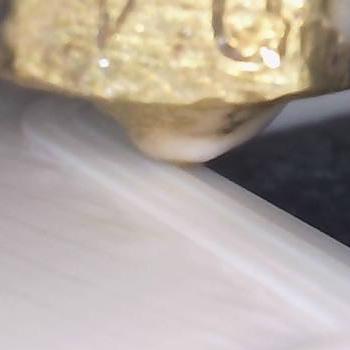
Flow rate: 66%